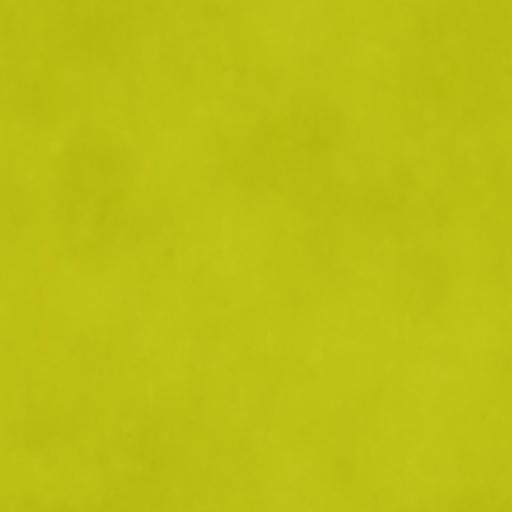
Tags: bright crack cracked cracks paint painted reflective shiny yellow